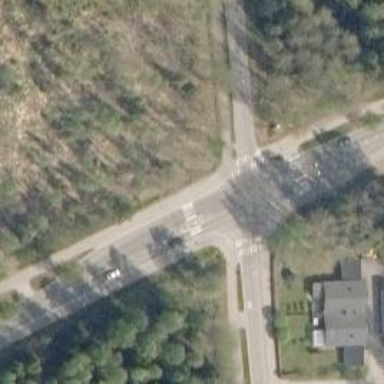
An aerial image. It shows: Uncontrolled road crossing with pedestrian island.